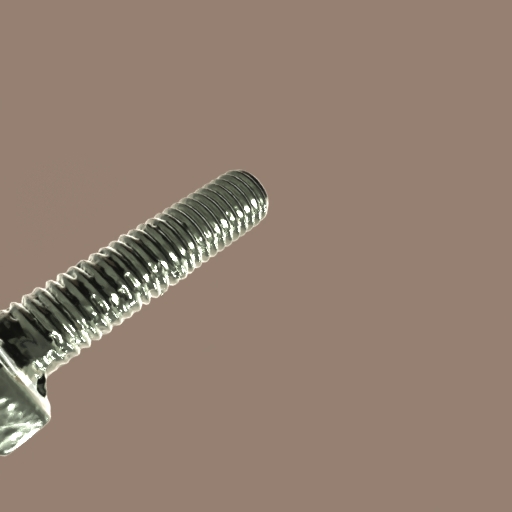
Label: bolt